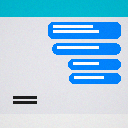
Screen state: on